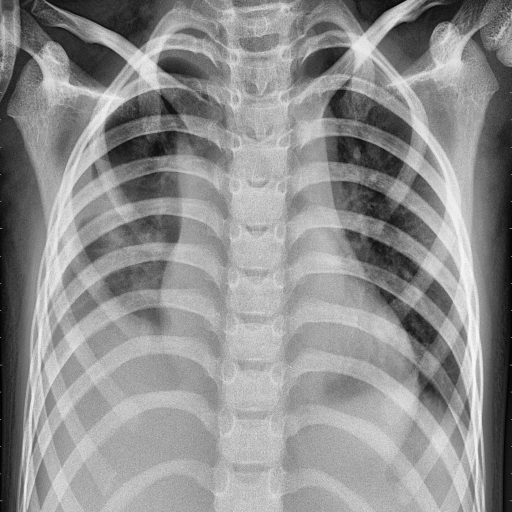
Finding: PNEUMONIA